Question: I wrote a multi-thread program with pthread, using the producer-consumer model.
When I use Intel VTune profiler to profile my program, I found the producer and consumer spend lots of time on pthread_mutex_unlock. I don't understand why this happened. I think threads may wait a long time before they can acquire a mutex, but releasing a mutex should be fast, right?
The snapshot below is from Intel VTune. It shows the codes where consumer tries to fetch an item from the buffer, and time consumed by each code line.
My question is that why pthread_mutex_unlock has such overhead? Is the problem with pthread mutex itself or with the way I use it?

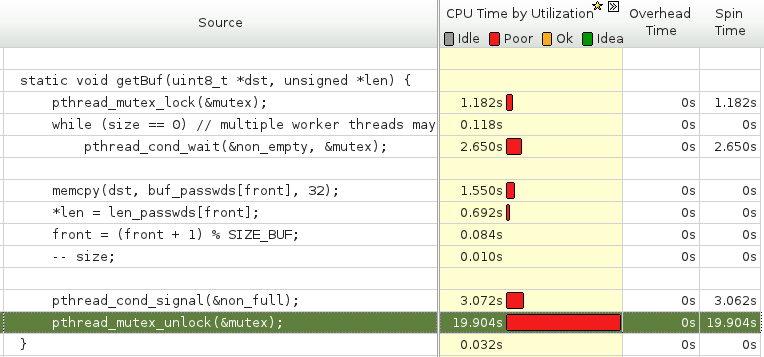
Answer: The 'pthread_mutex_unlock()' function shall release the mutex object referenced by mutex. But, the manner in which a mutex is released is dependent upon the mutex's type attribute. If there are threads blocked on the mutex object referenced by mutex when 'pthread_mutex_unlock()' is called, resulting in the mutex becoming available, the scheduling policy shall determine which thread shall acquire the mutex.
If the mutex type is 'PTHREAD_MUTEX_NORMAL', deadlock detection shall not be provided. Attempting to relock the mutex causes deadlock. If a thread attempts to unlock a mutex that it has not locked or a mutex which is unlocked, undefined behavior results.
If the mutex type is 'PTHREAD_MUTEX_ERRORCHECK', then error checking shall be provided. If a thread attempts to relock a mutex that it has already locked, an error shall be returned. If a thread attempts to unlock a mutex that it has not locked or a mutex which is unlocked, an error shall be returned.
If the mutex type is 'PTHREAD_MUTEX_RECURSIVE', then the mutex shall maintain the concept of a lock count. When a thread successfully acquires a mutex for the first time, the lock count shall be set to one. Every time a thread relocks this mutex, the lock count shall be incremented by one. Each time the thread unlocks the mutex, the lock count shall be decremented by one. When the lock count reaches zero, the mutex shall become available for other threads to acquire. If a thread attempts to unlock a mutex that it has not locked or a mutex which is unlocked, an error shall be returned.
If the mutex type is 'PTHREAD_MUTEX_DEFAULT', attempting to recursively lock the mutex results in undefined behavior. Attempting to unlock the mutex if it was not locked by the calling thread results in undefined behavior. Attempting to unlock the mutex if it is not locked results in undefined behavior.
I usually prefer to use 'PTHREAD_MUTEX_RECURSIVE' mutexes, because in this case the mutex shall become available when the count reaches zero and the calling thread no longer has any locks on this mutex.